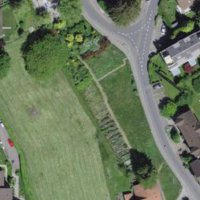
EUNIS habitat code: 55
Species observed at this site:
Cotinus coggygria